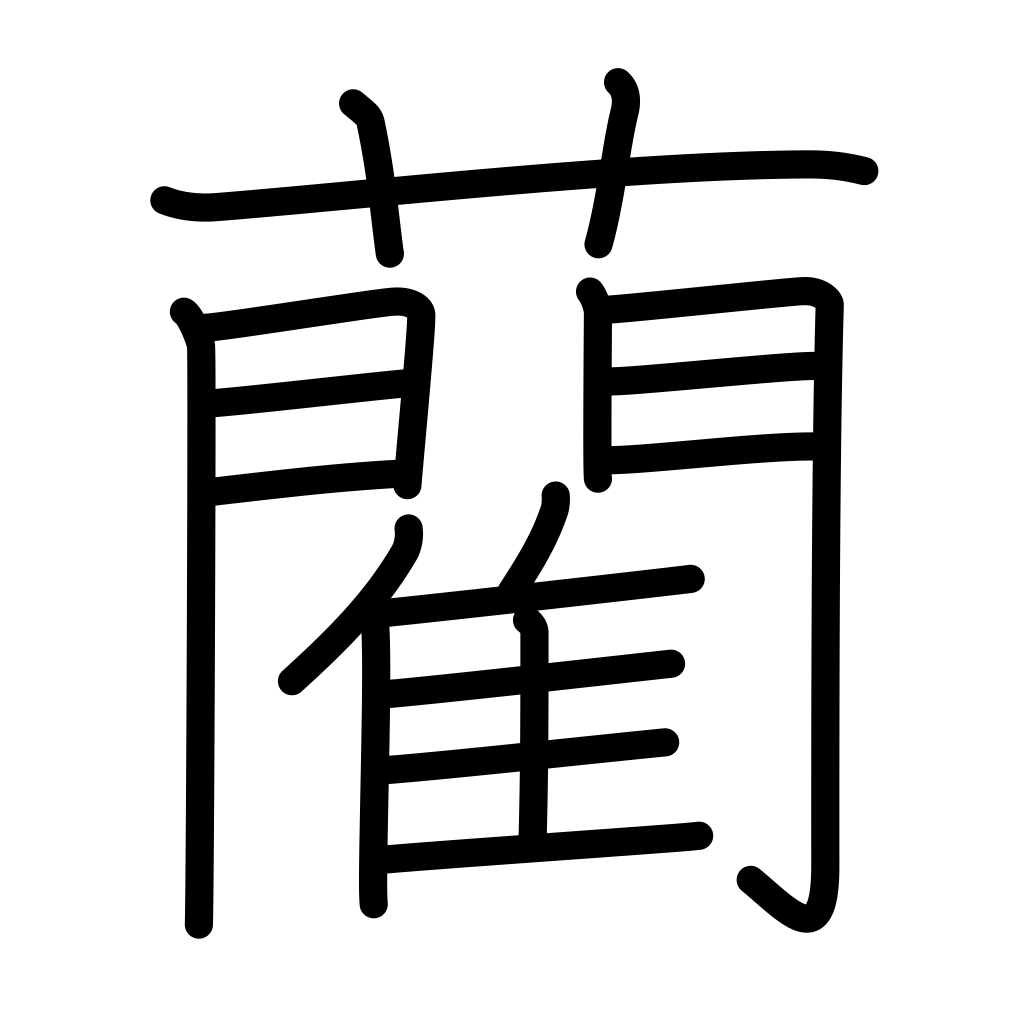
Meaning: rush, used for tatami covers, surname